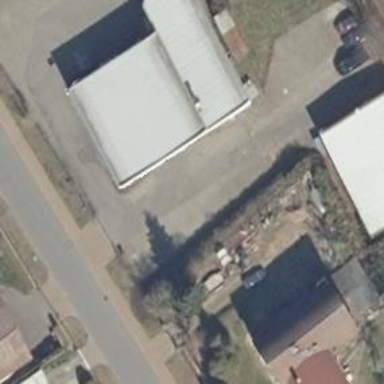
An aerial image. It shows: Building housing car repair shop.